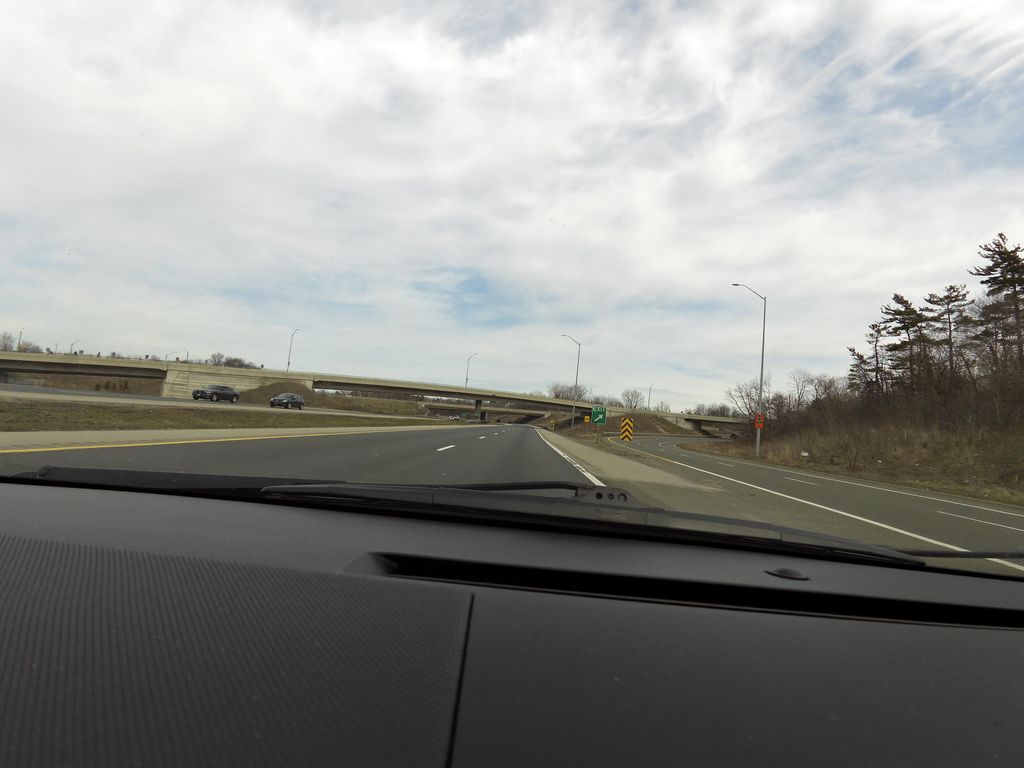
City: hamilton